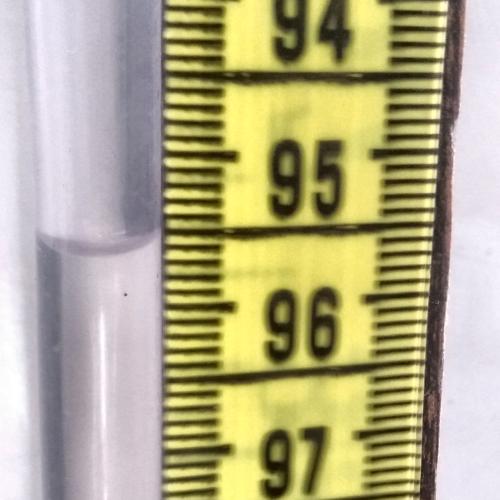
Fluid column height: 95.6 cm